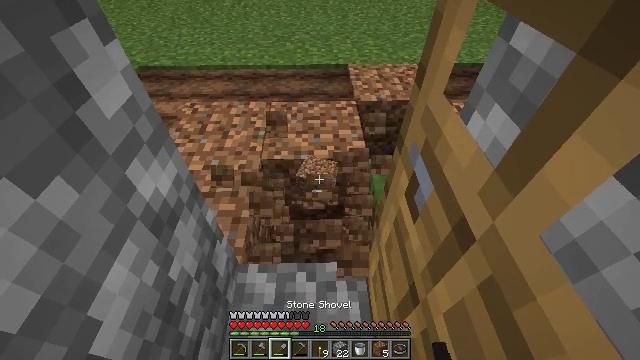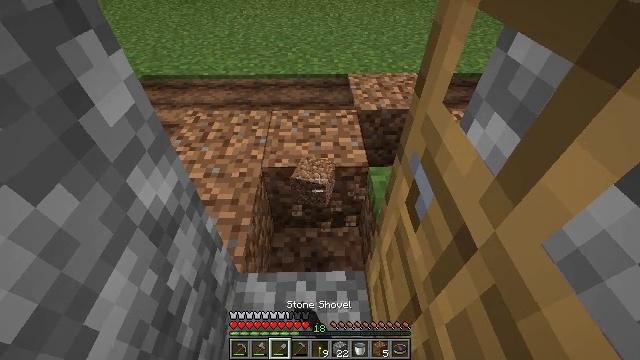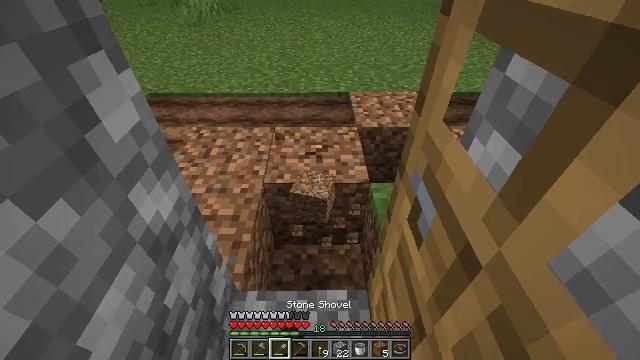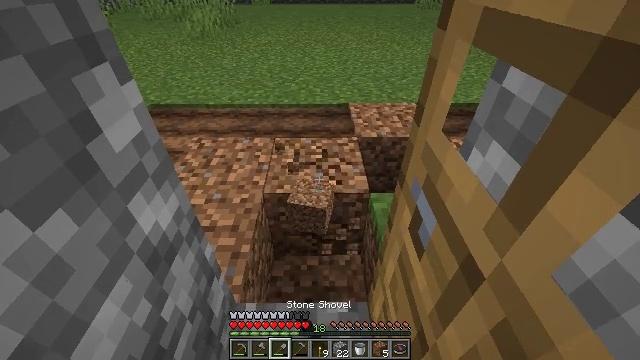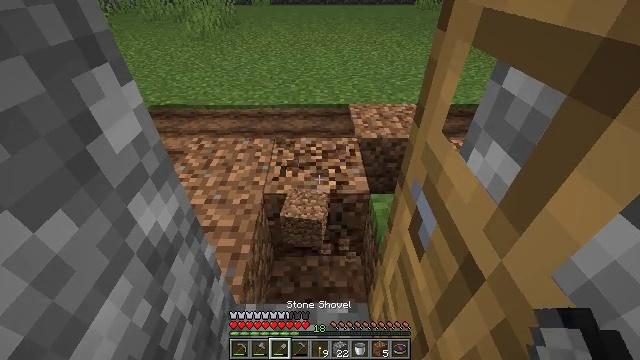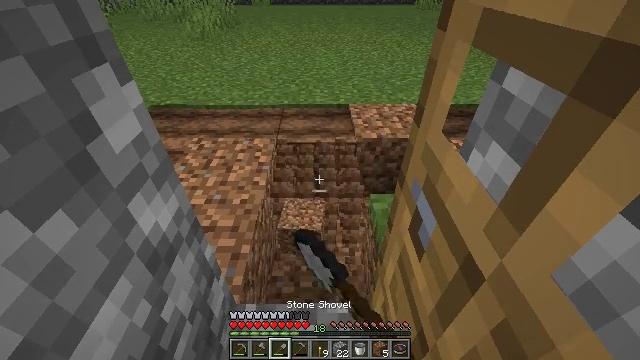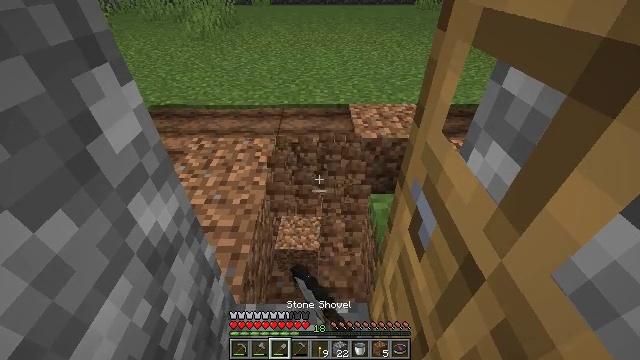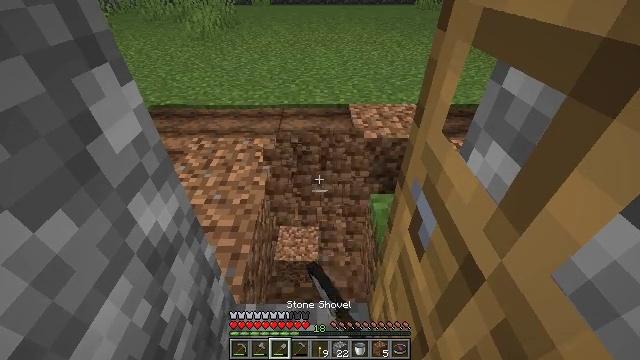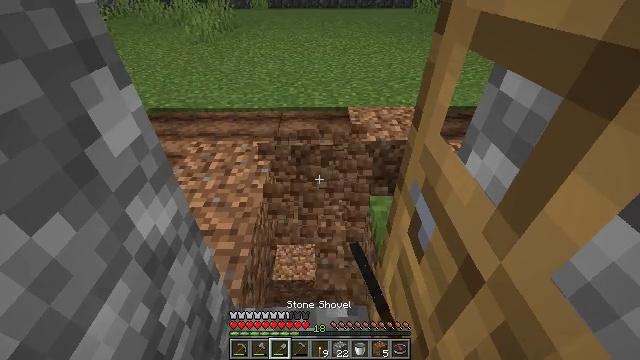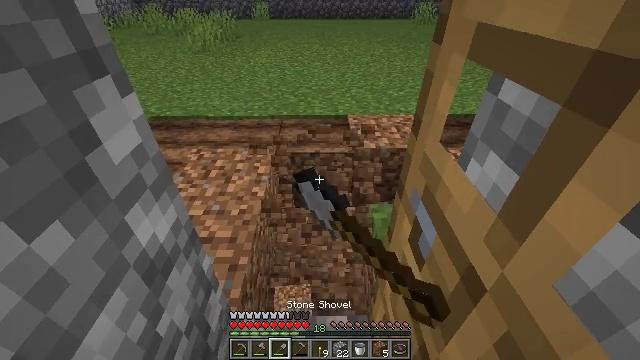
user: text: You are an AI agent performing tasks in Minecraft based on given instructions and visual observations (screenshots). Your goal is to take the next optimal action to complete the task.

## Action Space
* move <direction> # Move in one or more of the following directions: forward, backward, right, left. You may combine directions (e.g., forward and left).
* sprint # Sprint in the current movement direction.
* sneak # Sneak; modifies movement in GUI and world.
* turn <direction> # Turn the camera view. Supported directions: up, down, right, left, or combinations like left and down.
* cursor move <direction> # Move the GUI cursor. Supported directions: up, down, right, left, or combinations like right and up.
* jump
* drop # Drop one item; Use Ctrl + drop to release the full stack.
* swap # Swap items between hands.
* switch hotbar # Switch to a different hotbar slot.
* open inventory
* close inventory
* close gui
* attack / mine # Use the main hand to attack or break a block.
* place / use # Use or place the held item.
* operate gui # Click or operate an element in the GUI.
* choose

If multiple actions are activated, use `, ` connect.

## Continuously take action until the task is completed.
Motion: motion action
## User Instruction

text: Attack the ground to gather dirt.
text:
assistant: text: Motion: turn up, attack / mine
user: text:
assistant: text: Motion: turn up, attack / mine
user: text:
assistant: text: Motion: turn up, attack / mine
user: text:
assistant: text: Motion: attack / mine
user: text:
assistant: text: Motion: attack / mine
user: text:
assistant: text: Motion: attack / mine
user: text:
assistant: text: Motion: attack / mine
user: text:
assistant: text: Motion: attack / mine
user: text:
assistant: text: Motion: turn up, attack / mine
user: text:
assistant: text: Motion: attack / mine